九年级 · 画法几何学
如图, 在网格图中, 以 $O$ 为位似中心, 把 $\triangle A B C$ 缩小到原来的 $\frac{1}{2}$, 则点 $A$ 的对应点为 ( )

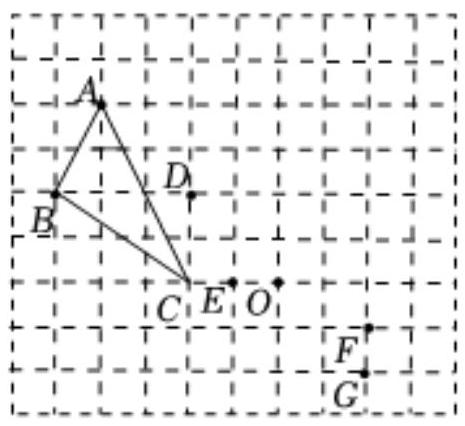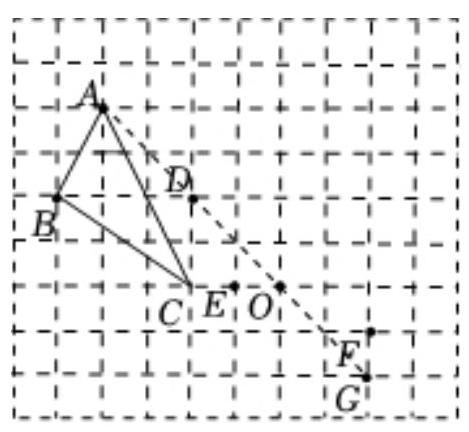
A. $D$ 点

B. $E$ 点

C. $D$ 点或 $G$ 点

D. $D$ 点或 $F$ 点

答案: C
解析: 解: 作射线 $A O$,

由图可知, 点 $D$ 和点 $G$ 都在射线 $A O$ 上, 且 $\frac{O D}{O A}=\frac{1}{2}, \frac{O G}{O A}=\frac{1}{2}$,则点 $A$ 的对应点为 $D$ 点或 $G$ 点,

故选: $C$.

作射线 $A O$, 根据位似变换的概念判断即可.

本题考查的是位似变换的概念和性质, 位似图形的定义: 两个图形不仅是相似图形, 而且对应顶点的连线相交于一点, 对应边互相平行, 那么这样的两个图形叫做位似图形, 这个点叫做位似中心.